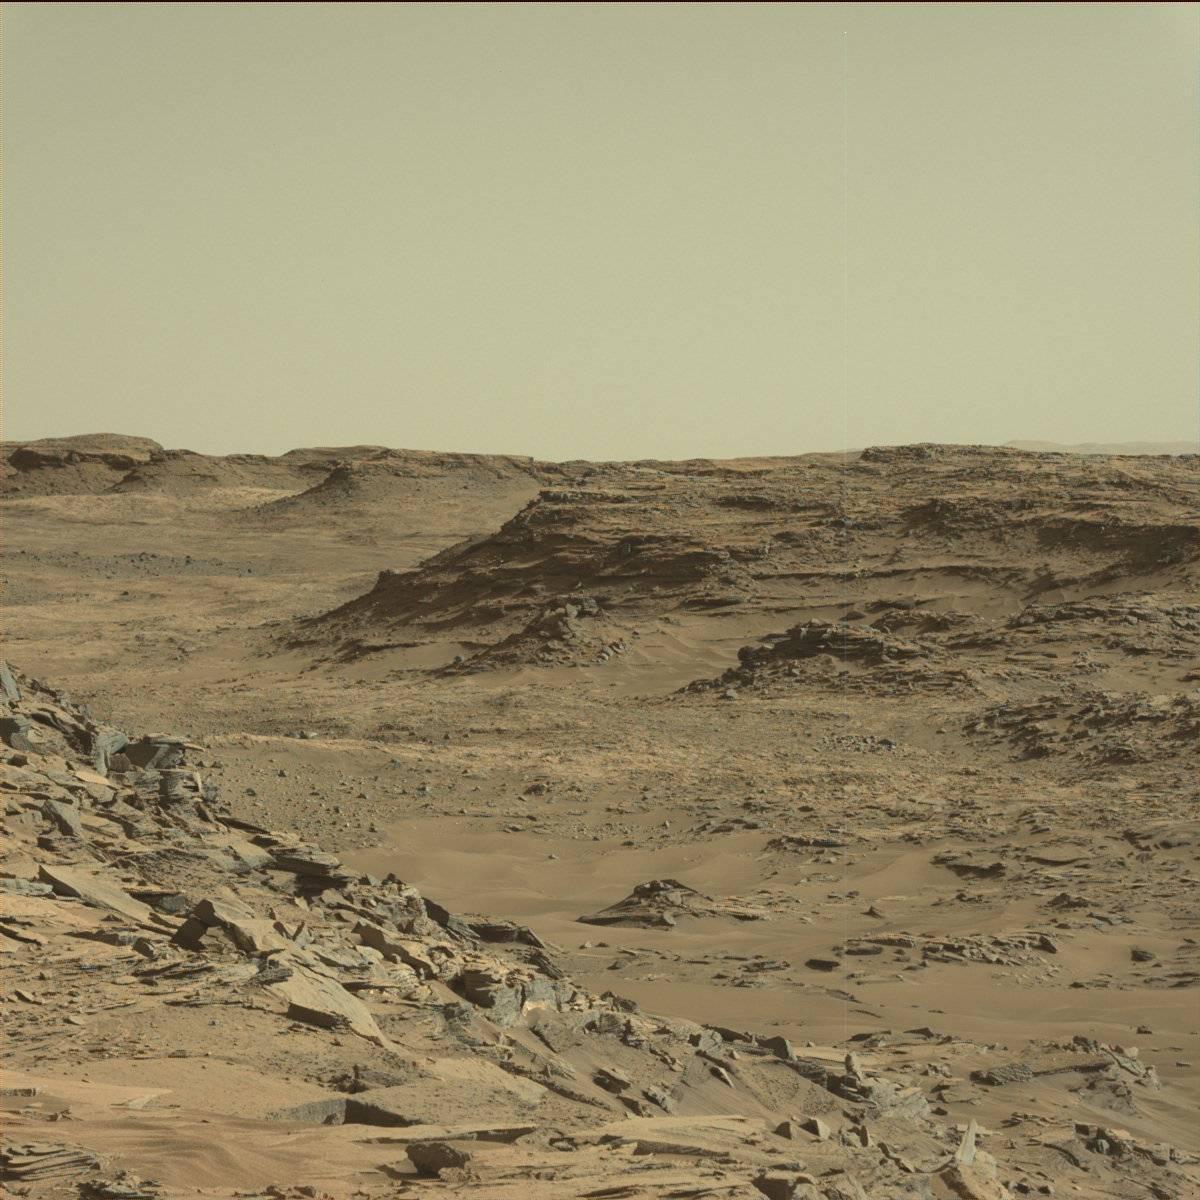
Terrain classes present: Bedrock, Ridge, Sand / Soil, Sky